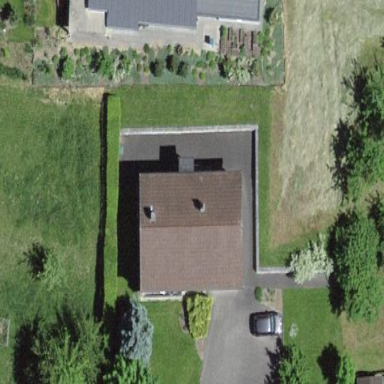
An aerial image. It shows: Residential building.